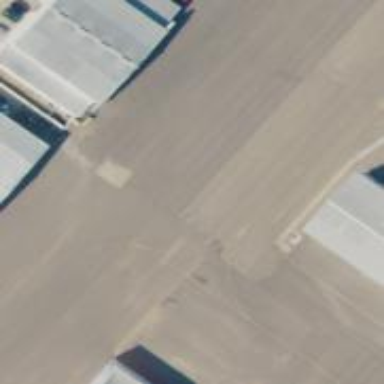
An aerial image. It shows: Image of taxiway at airport.